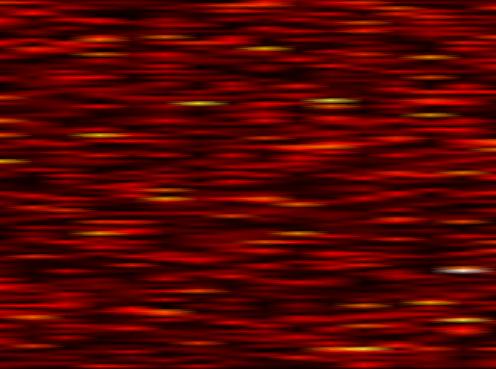
Label: OFDM